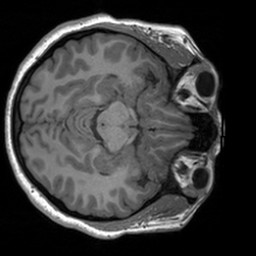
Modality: T1w
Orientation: axial
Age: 24
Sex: female
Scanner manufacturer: siemens
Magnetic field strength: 3 T
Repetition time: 1.9 s
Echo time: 0.00226 s